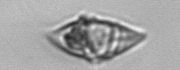
Label: Gyrodinium